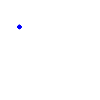
Particle: electron